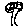
Label: tree